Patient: sex M, age 58
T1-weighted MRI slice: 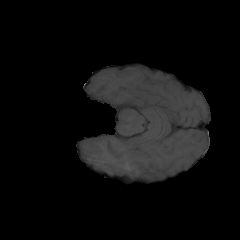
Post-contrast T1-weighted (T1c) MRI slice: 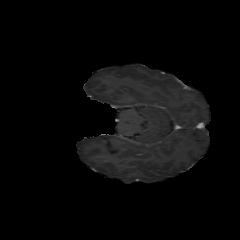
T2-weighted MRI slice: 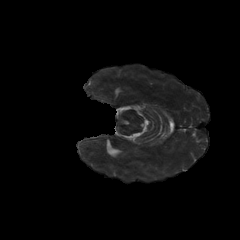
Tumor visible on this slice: no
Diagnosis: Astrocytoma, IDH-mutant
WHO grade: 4